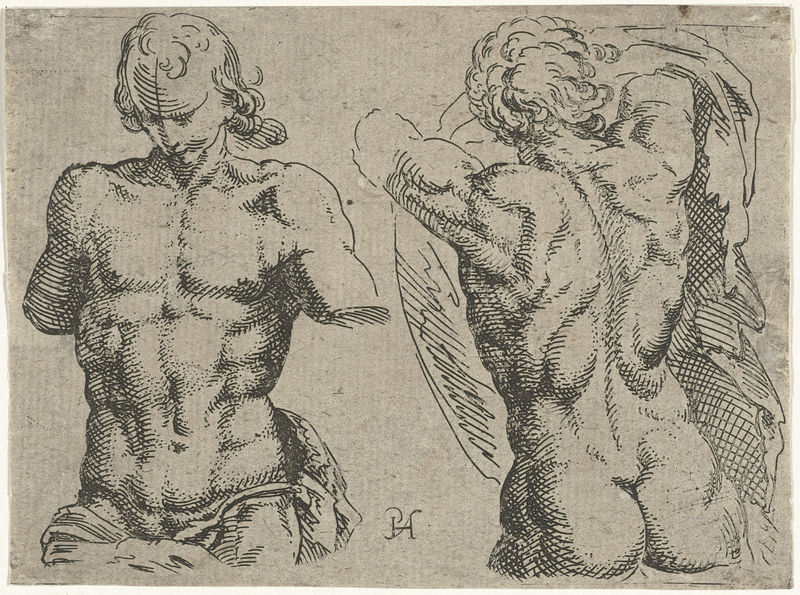
Titel: Studieblad met twee mannentorso's
Künstler: Pieter Feddes van Harlingen
Standort: Amsterdam
Institution: Rijksmuseum
Schlagwörter: akt, kopf, körper, mann, brust, köpfe, rücken, skizze, zeichnung, tuch, arme, signatur, haare, locken, schultern, studie, schattierung, muskeln, nabel, bauch, oberkörper, nacktheit, tusche, gesäss, knabe, hinten, torso, wirbelsäule, monogramm, schraffur, jüngling, vorderansicht, vorne, vorbild, anckt, h, po